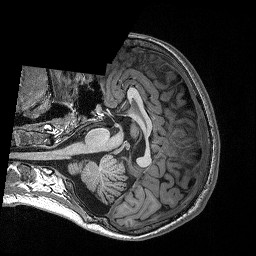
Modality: T1w
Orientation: axial
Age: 23
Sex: male
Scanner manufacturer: siemens
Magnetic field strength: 3 T
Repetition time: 2.4 s
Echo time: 0.03 s